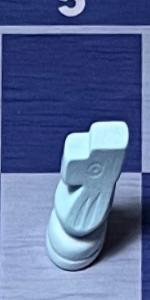
Label: Knight_White